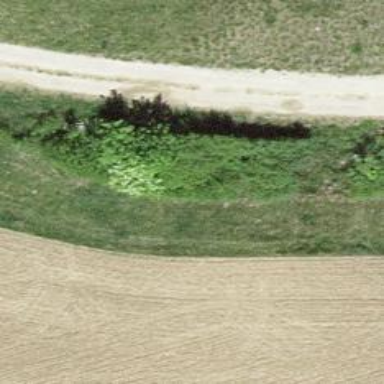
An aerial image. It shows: Well-maintained track road of grade 1.